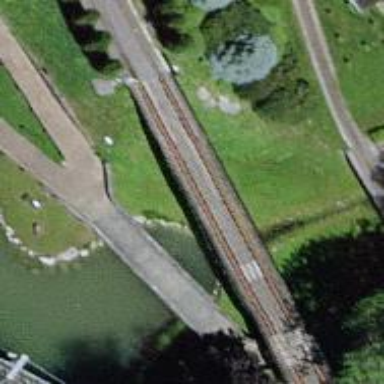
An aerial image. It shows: Miniature railway bridge.